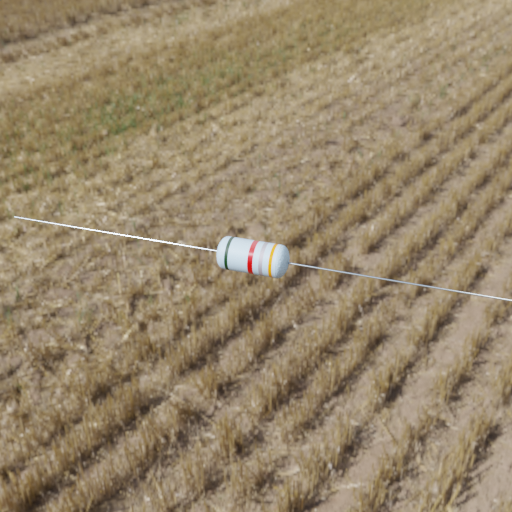
Resistor colour bands (in order): black, red, silver, orange